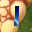
Label: 1